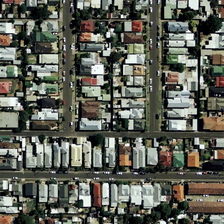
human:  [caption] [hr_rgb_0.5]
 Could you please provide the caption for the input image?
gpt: residential buildings are neatly arranged in different colors .

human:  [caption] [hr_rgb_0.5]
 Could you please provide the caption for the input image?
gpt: many buildings and some green trees are in a dense residential area .

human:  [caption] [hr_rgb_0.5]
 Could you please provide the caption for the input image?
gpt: many buildings and some green trees are in a dense residential area .

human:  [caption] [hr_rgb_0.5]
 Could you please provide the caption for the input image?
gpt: the residential buildings on both sides of the road are neatly arranged .

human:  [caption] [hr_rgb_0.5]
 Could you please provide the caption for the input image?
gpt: the residential buildings on both sides of the road are neatly arranged .